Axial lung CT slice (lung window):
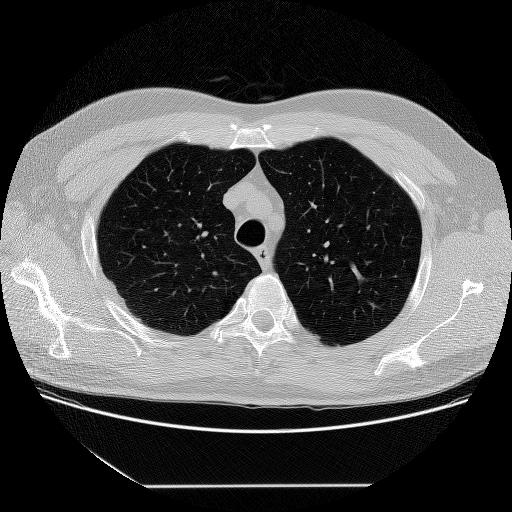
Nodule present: no